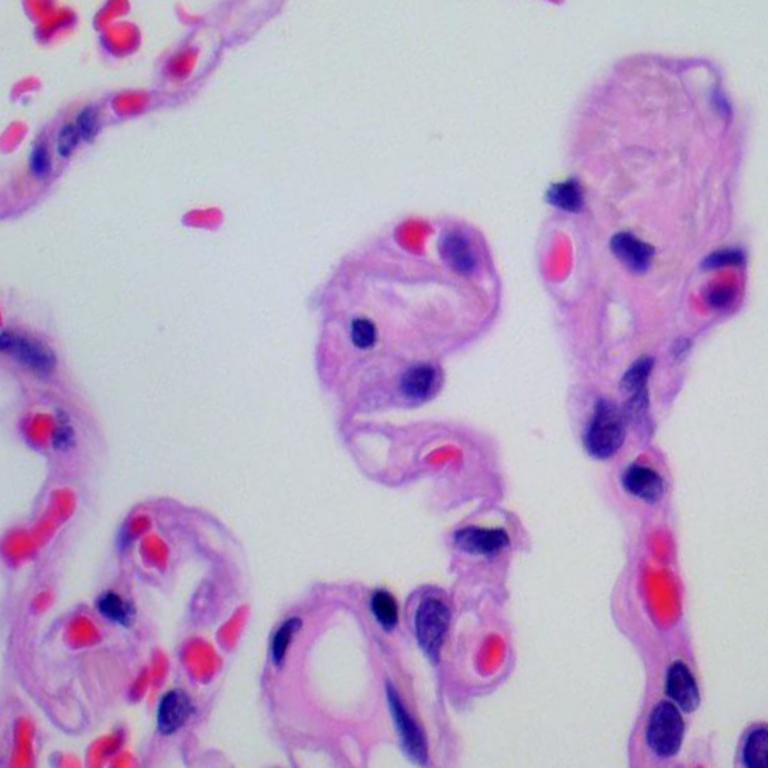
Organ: lung
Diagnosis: benign